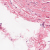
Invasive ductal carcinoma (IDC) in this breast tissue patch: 0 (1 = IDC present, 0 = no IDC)